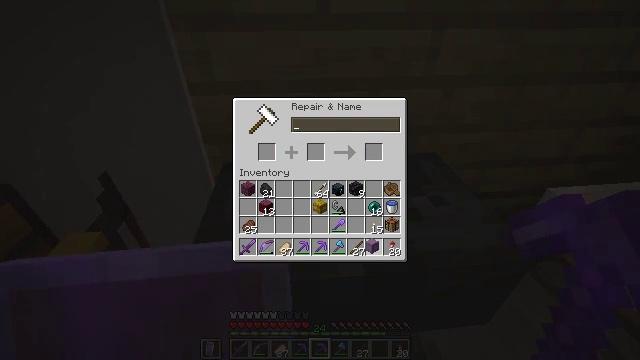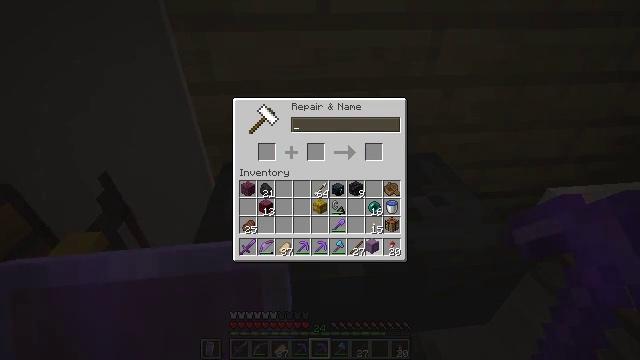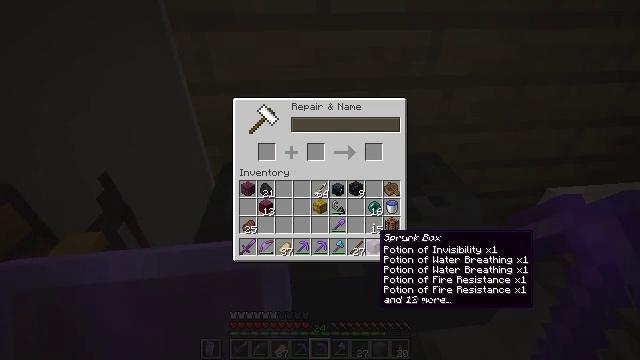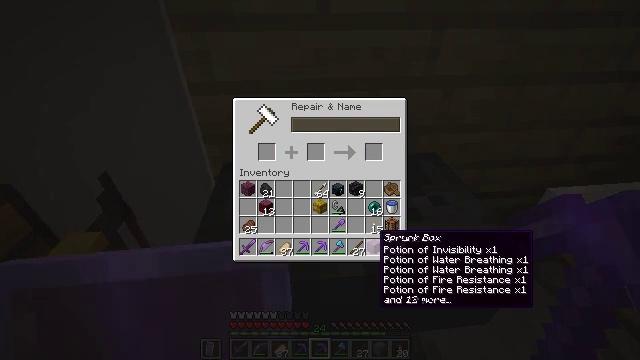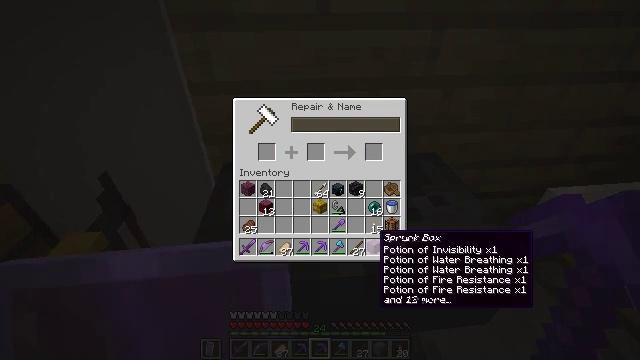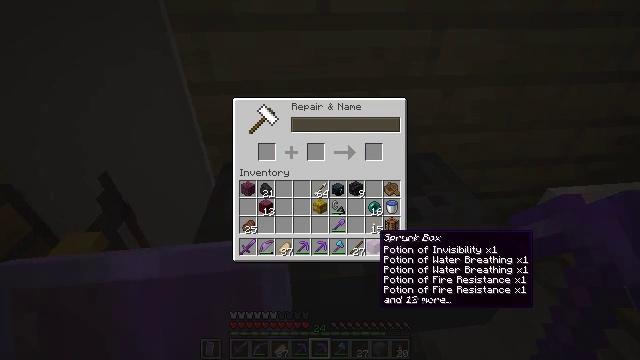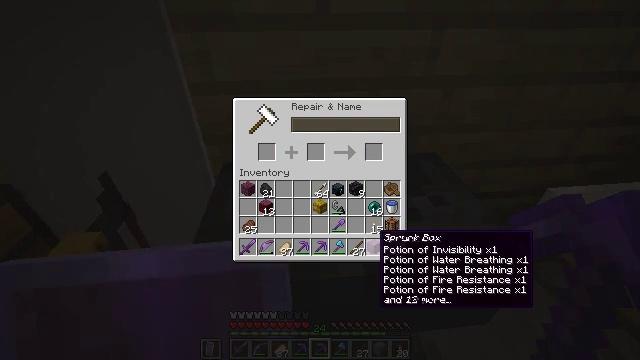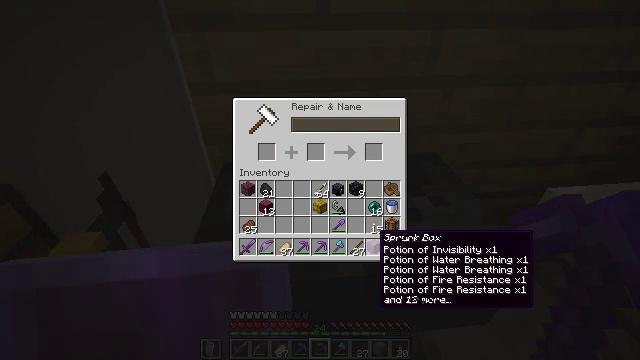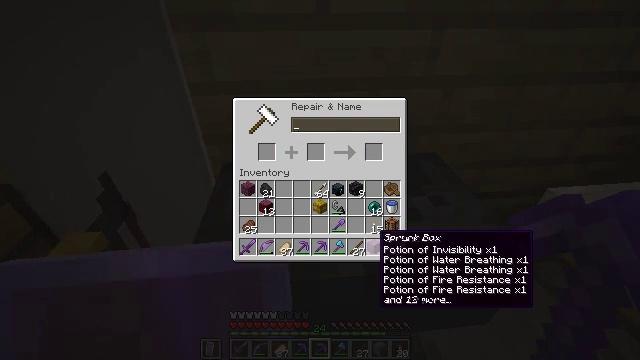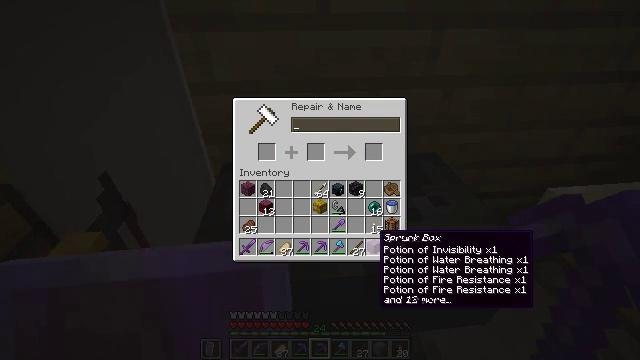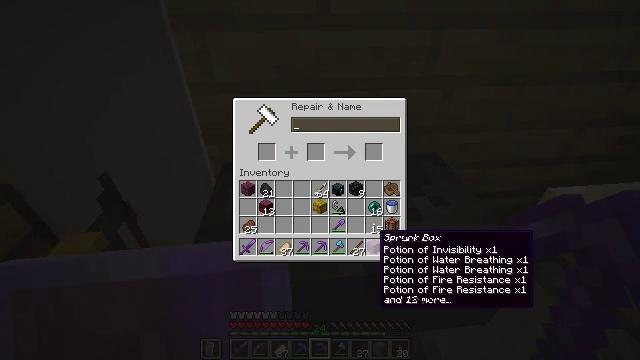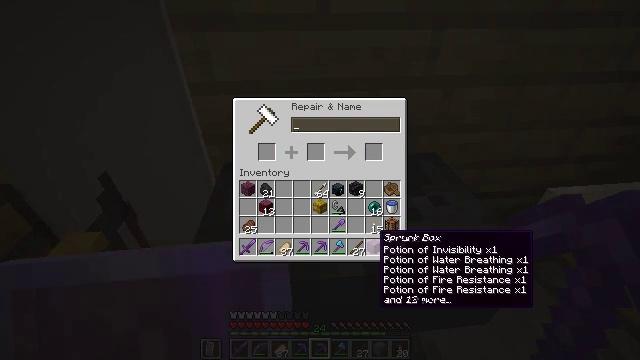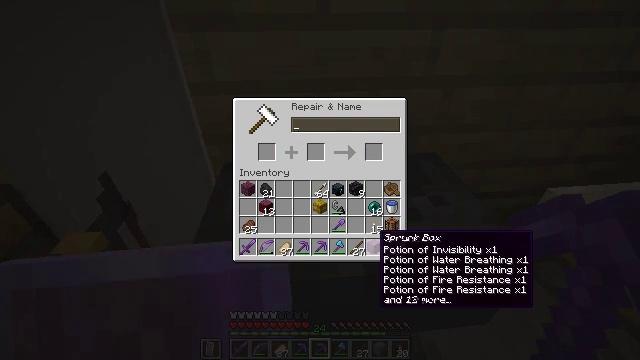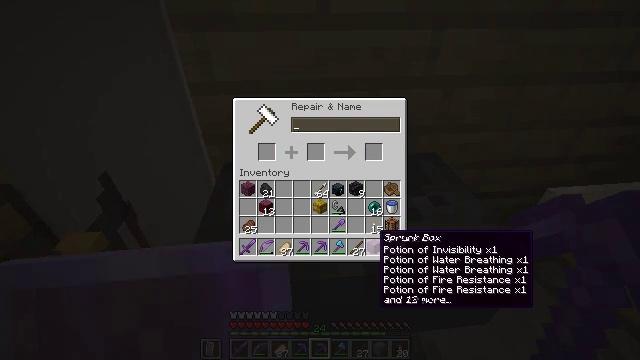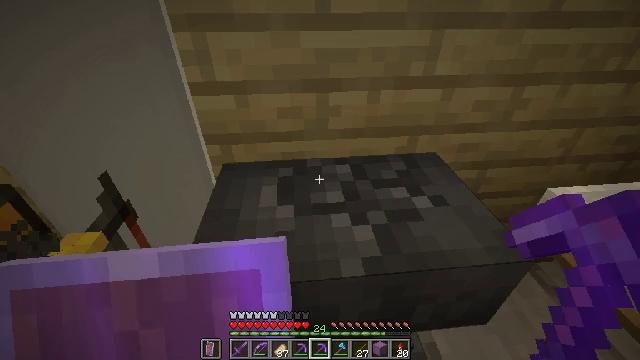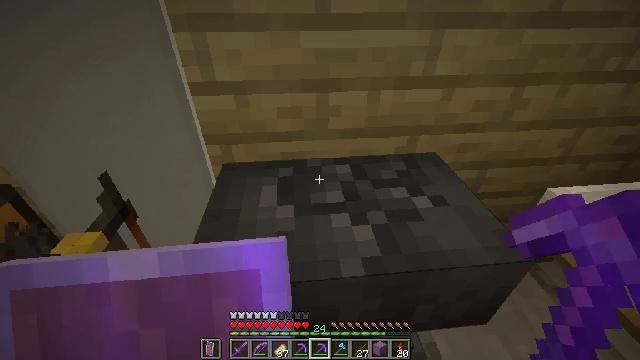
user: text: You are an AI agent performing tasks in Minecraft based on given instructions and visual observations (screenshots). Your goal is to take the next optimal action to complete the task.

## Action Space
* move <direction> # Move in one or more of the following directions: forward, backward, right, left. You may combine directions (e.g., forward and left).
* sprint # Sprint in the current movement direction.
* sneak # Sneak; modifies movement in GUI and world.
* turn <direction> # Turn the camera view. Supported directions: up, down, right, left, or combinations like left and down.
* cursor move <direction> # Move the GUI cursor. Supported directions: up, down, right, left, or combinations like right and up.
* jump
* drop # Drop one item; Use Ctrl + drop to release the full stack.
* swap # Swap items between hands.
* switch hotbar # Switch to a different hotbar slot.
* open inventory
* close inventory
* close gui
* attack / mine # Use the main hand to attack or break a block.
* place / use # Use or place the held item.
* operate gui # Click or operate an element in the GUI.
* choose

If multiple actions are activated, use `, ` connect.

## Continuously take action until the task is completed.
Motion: motion action
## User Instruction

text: Open the crafting table to craft magenta dye.
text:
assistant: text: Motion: attack / mine
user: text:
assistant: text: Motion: no_op
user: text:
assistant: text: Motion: no_op
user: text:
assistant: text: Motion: no_op
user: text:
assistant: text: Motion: no_op
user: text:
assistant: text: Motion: no_op
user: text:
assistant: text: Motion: no_op
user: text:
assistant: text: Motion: no_op
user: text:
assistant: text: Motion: no_op
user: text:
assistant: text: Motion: no_op
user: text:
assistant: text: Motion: no_op
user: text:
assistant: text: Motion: no_op
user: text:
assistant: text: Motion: no_op
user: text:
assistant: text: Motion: no_op
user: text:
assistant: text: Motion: no_op
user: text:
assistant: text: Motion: no_op
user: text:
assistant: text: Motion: no_op
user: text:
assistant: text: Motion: no_op
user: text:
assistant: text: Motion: no_op
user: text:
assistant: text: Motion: turn left and up
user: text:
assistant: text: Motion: turn left and up
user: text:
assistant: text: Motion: turn left and up
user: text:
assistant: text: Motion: turn left and down
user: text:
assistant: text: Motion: turn left
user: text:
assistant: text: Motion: no_op
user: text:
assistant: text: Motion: no_op
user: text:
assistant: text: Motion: no_op
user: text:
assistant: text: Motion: no_op
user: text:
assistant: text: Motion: no_op
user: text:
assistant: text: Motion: turn left